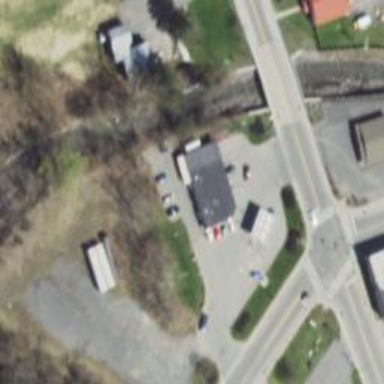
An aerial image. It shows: Convenience shop.